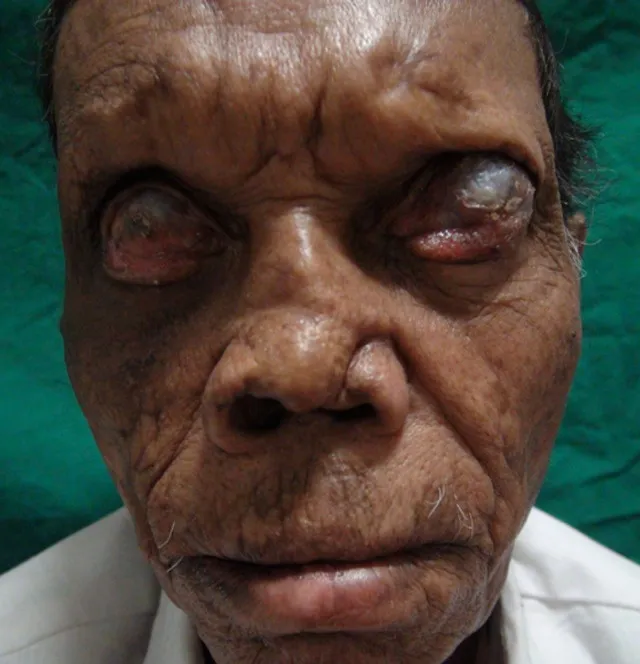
anterior staphyloma in both eyes with madarosis, wide palpebral fissure and collapsed nasal bridge.
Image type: medical_photograph (other_medical_photograph)